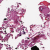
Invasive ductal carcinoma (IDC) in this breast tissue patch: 0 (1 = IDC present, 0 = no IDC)